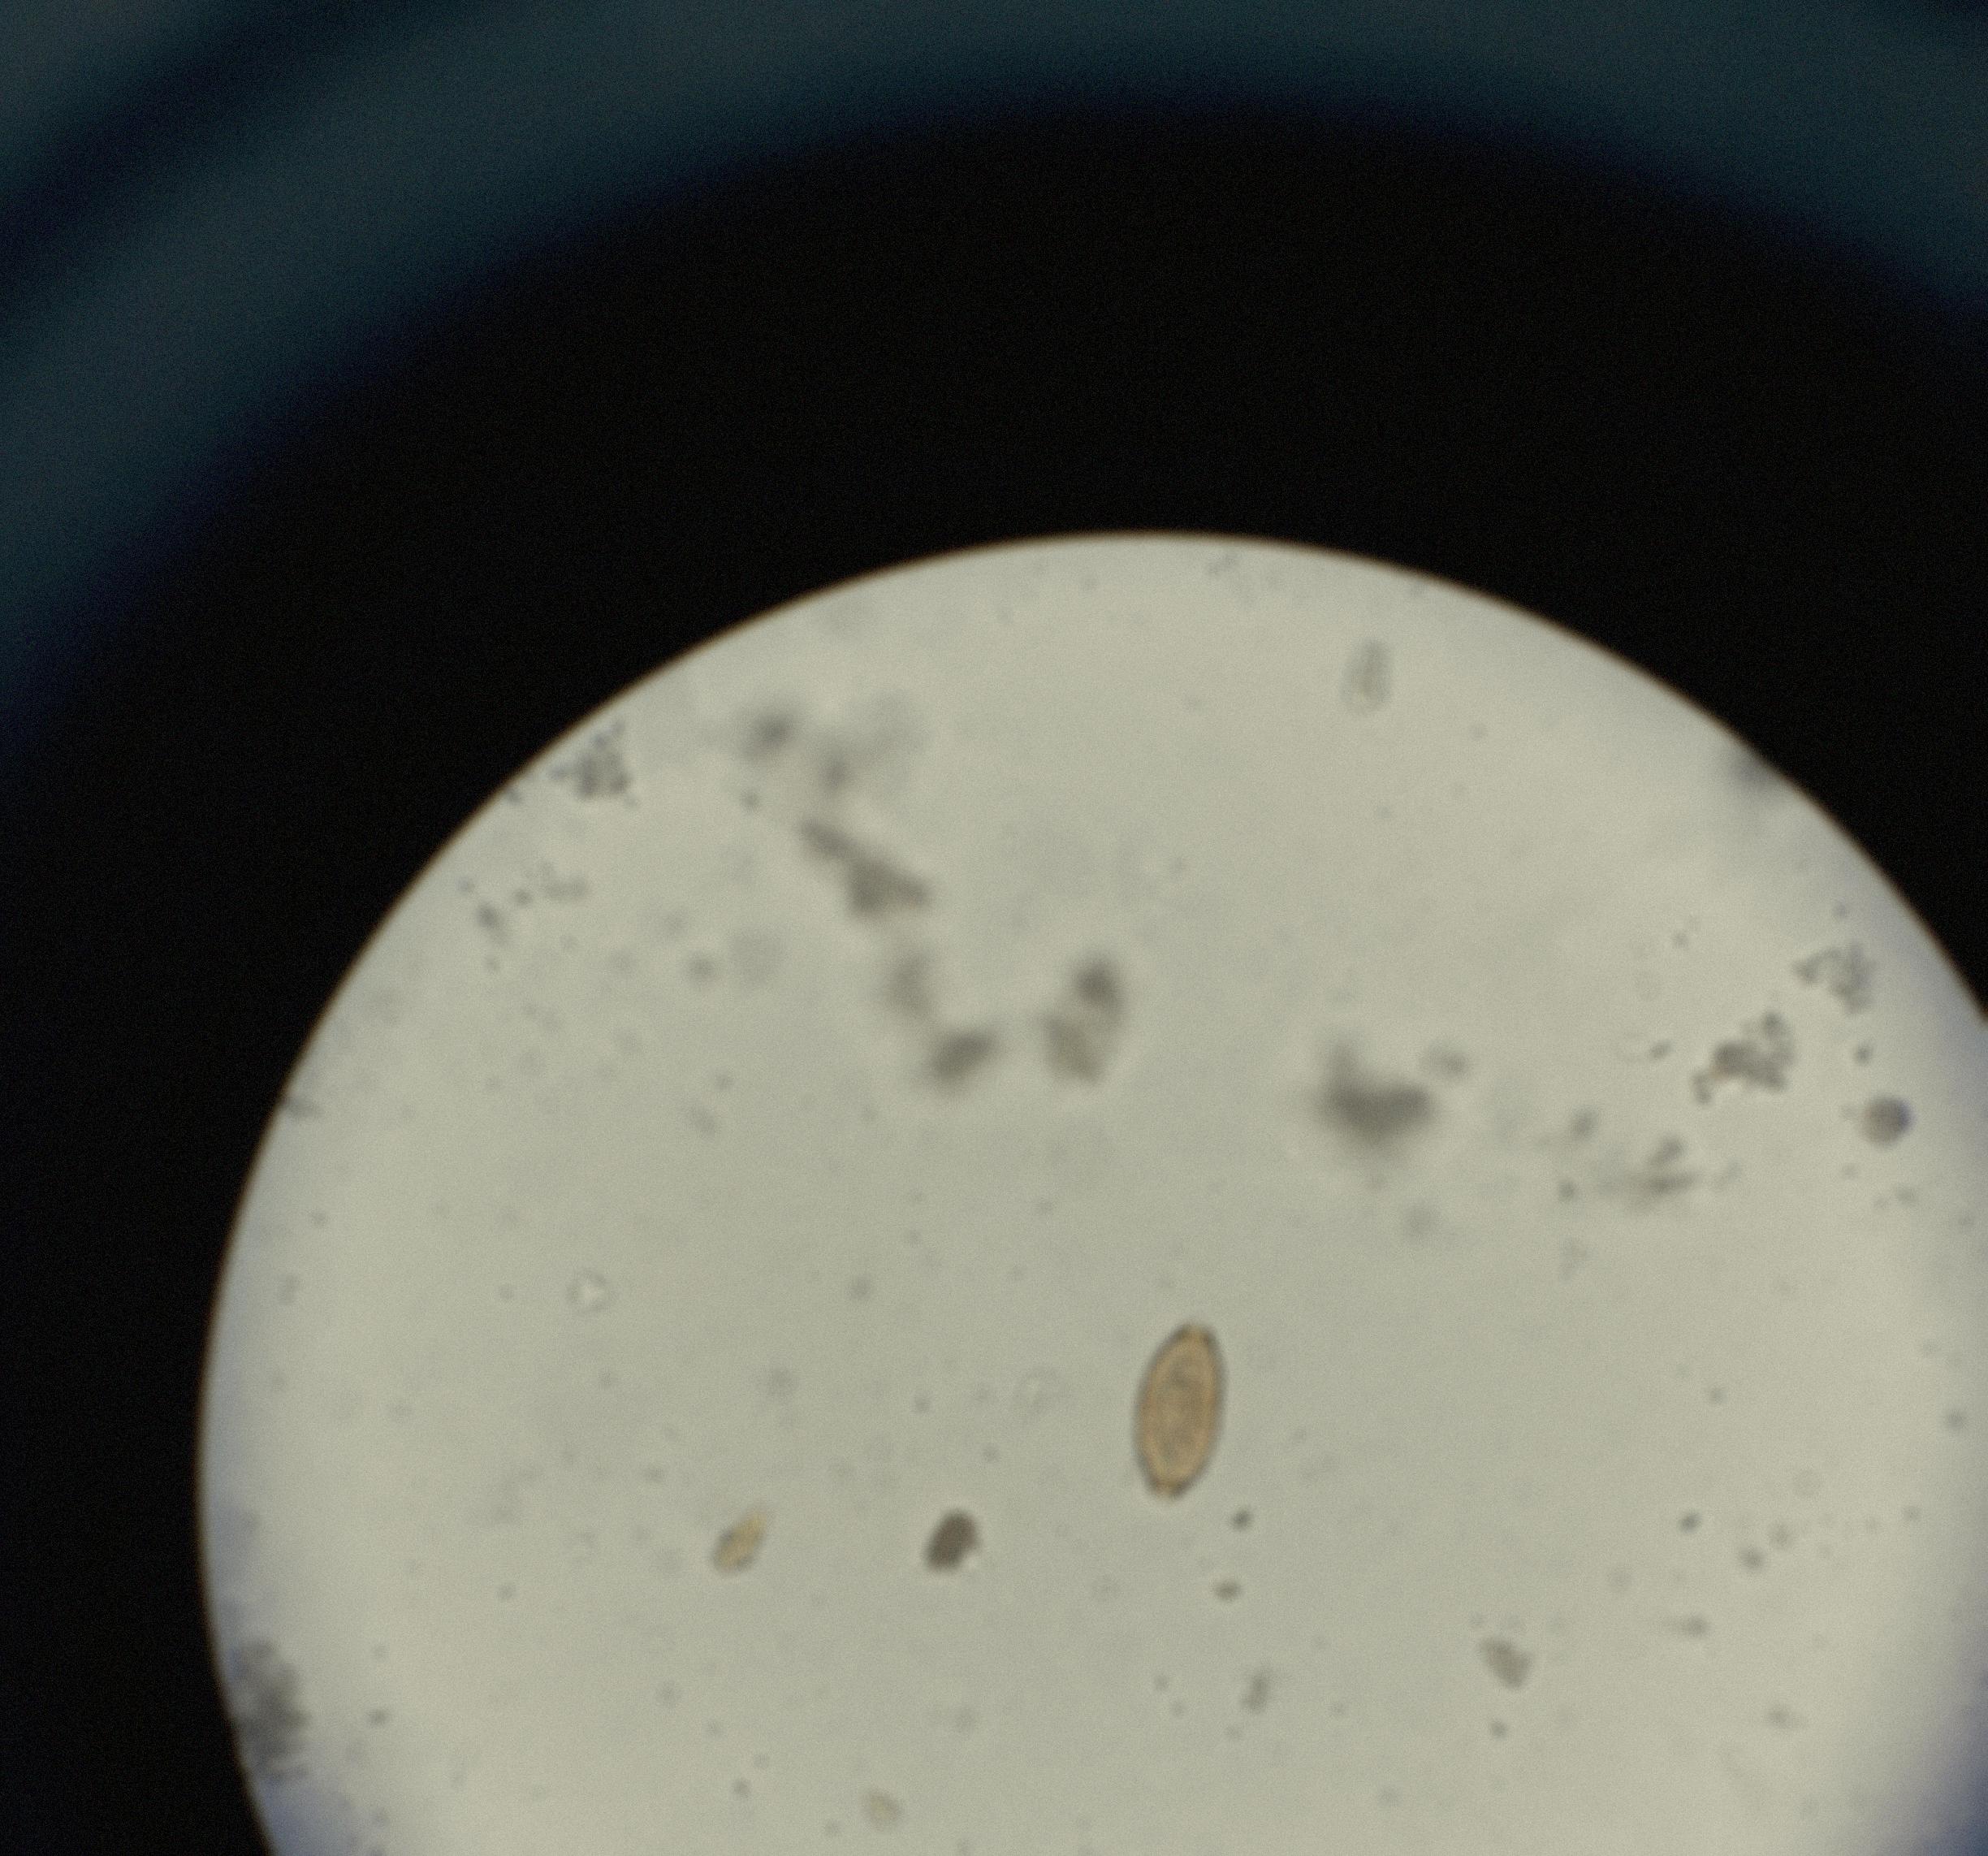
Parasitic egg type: Trichuris trichiura